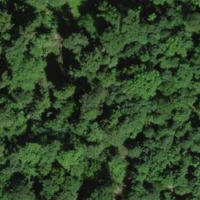
EUNIS habitat code: 24
Species observed at this site:
Phytolacca americana